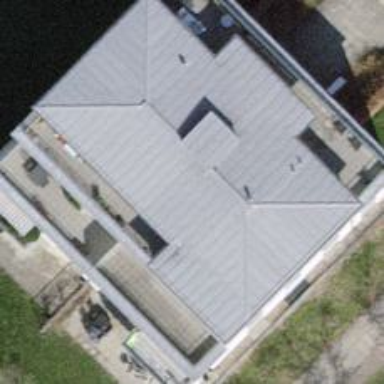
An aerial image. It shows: Small solar photovoltaic panel generator on the roof of building.